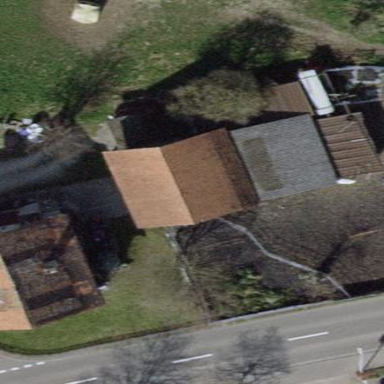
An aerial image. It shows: Shed building.